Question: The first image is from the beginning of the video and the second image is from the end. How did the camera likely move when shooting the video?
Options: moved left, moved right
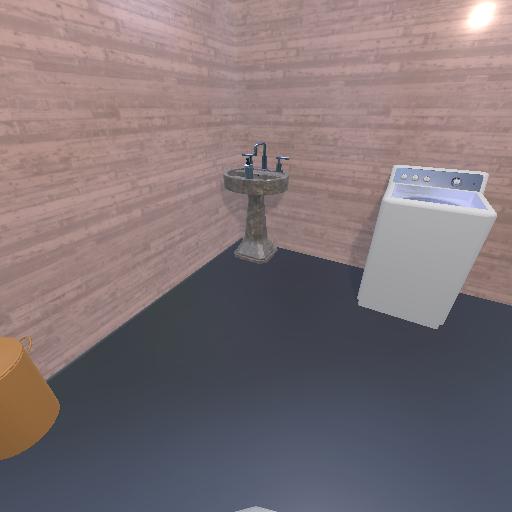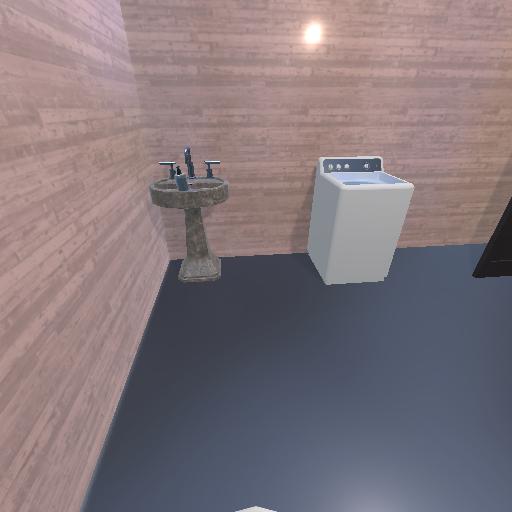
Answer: moved left